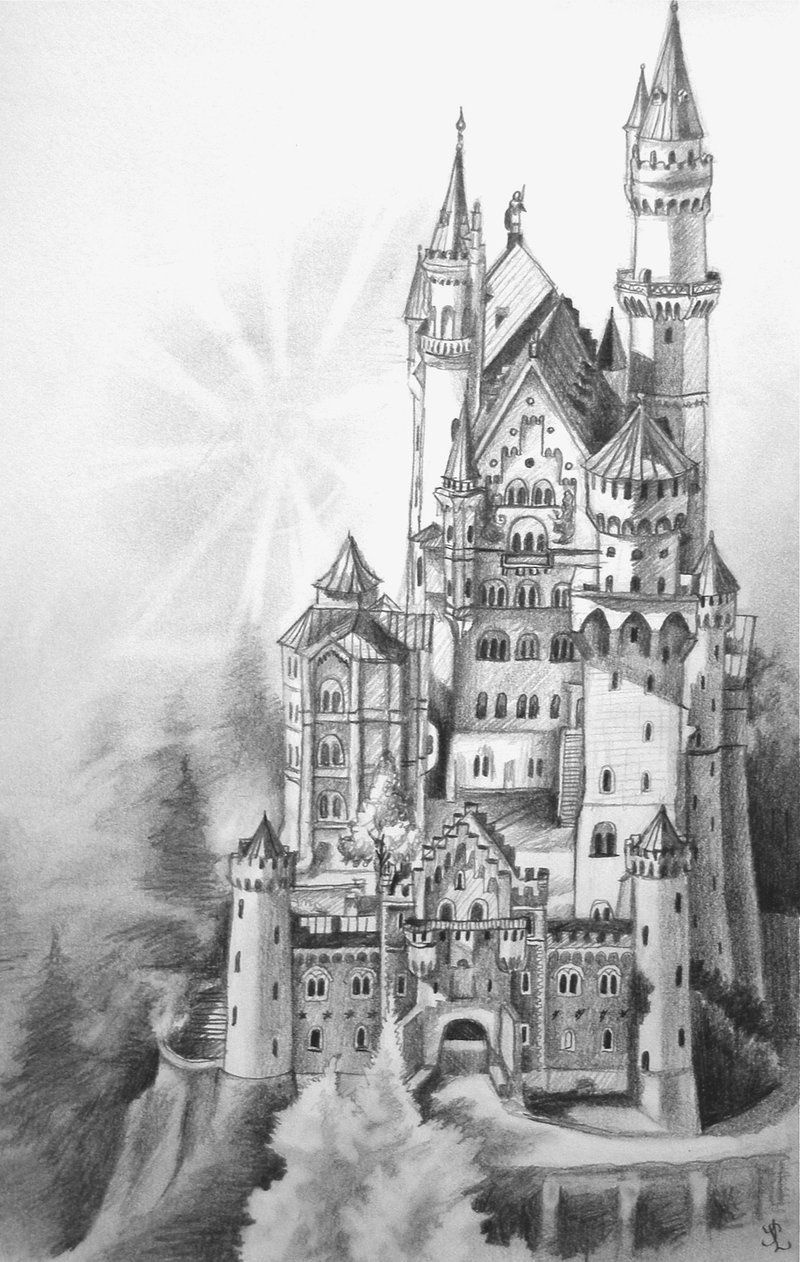
Label: castle